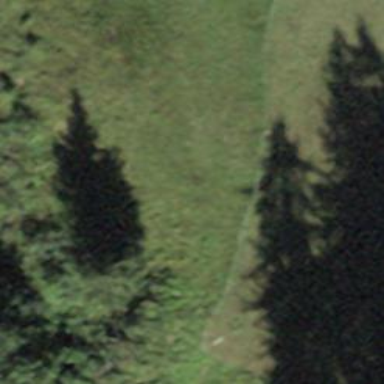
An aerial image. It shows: Intermediate level Nordic skiing track suitable for classic and skating styles.